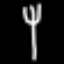
Label: fork